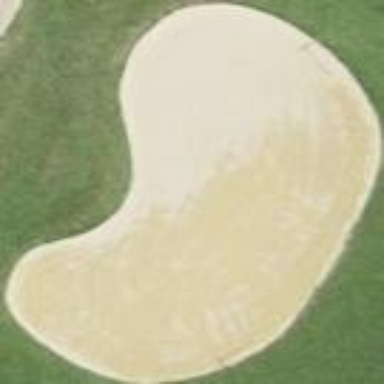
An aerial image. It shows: Golf bunker filled with natural sand.